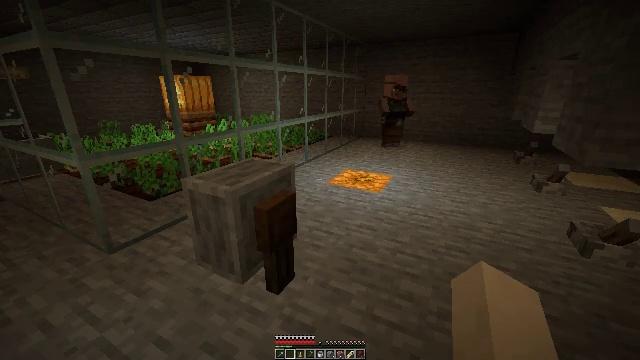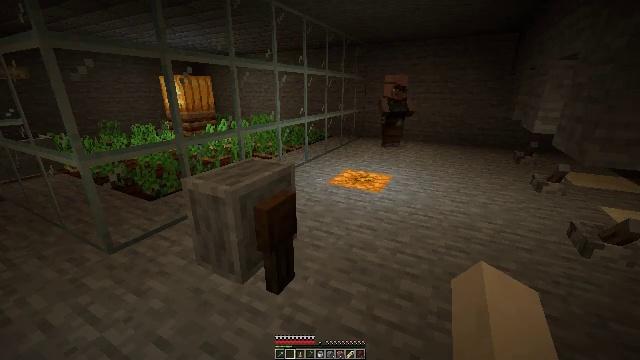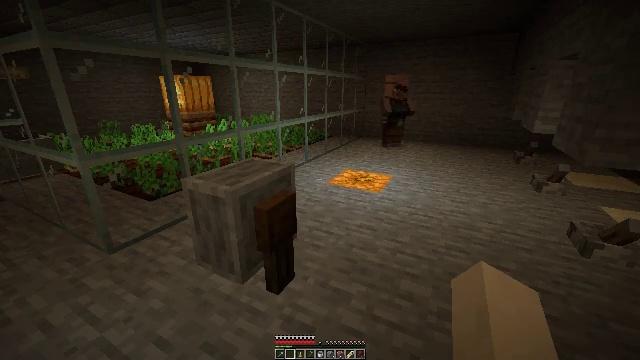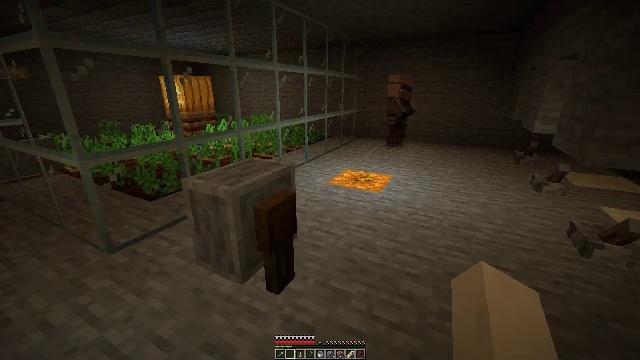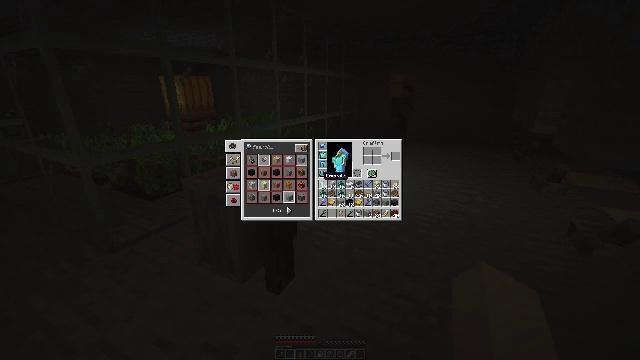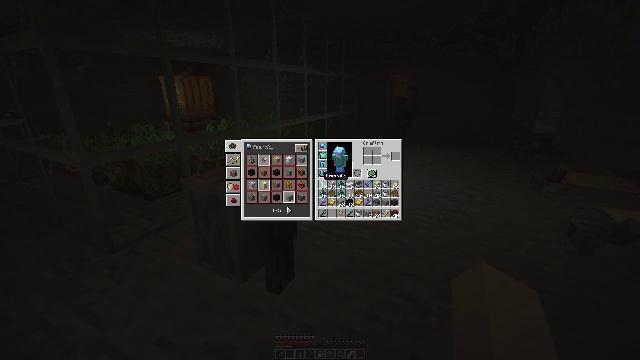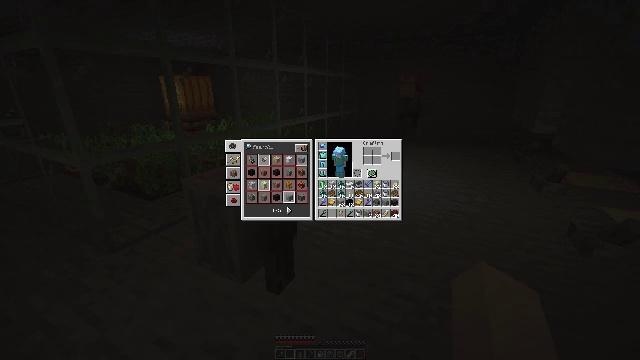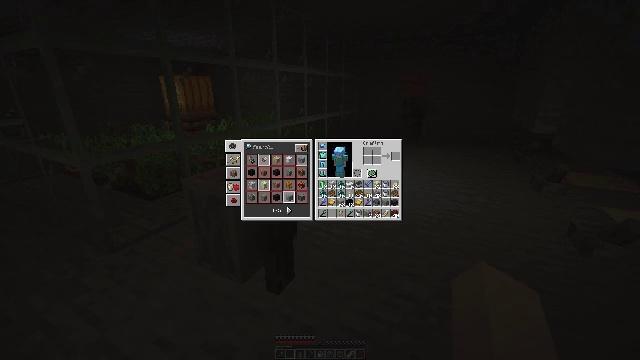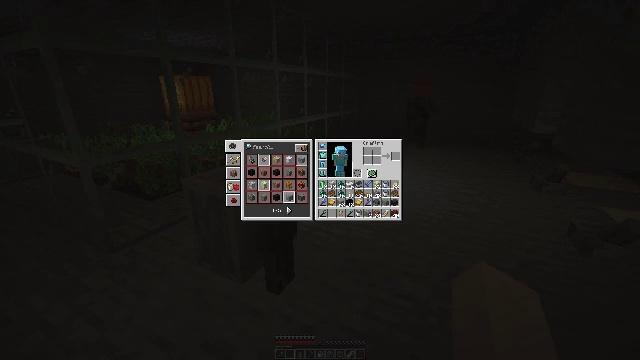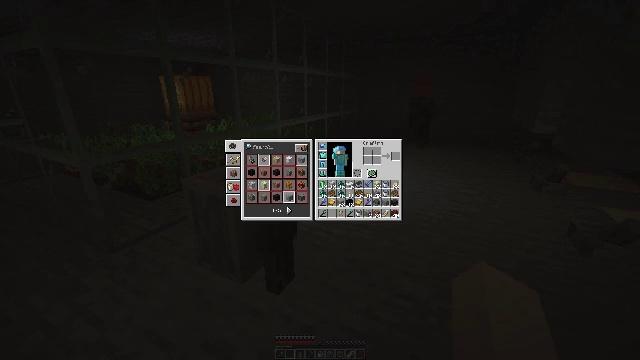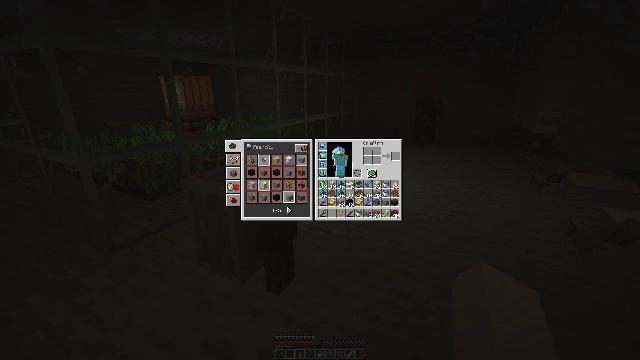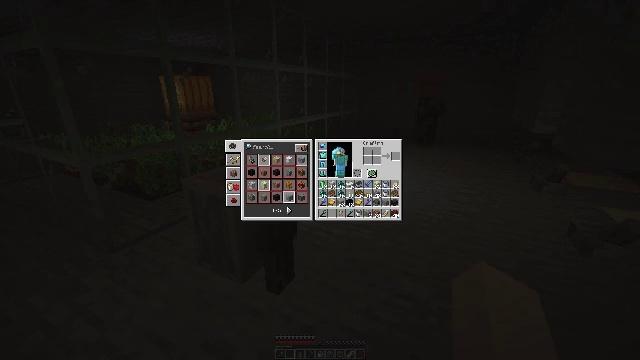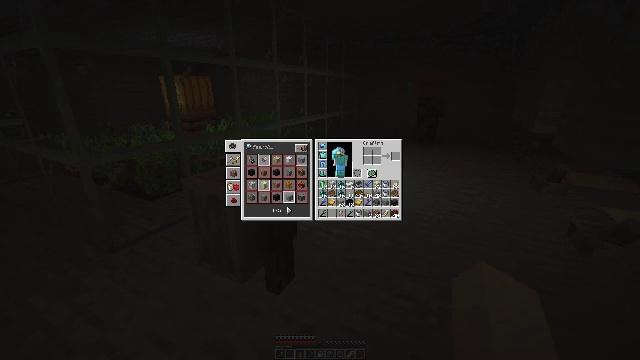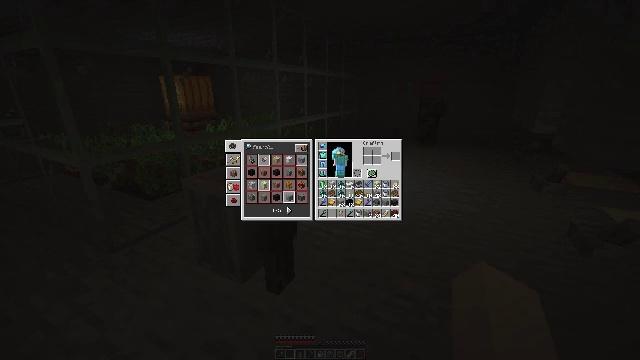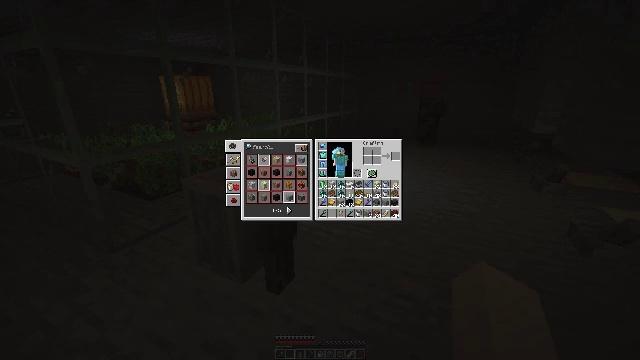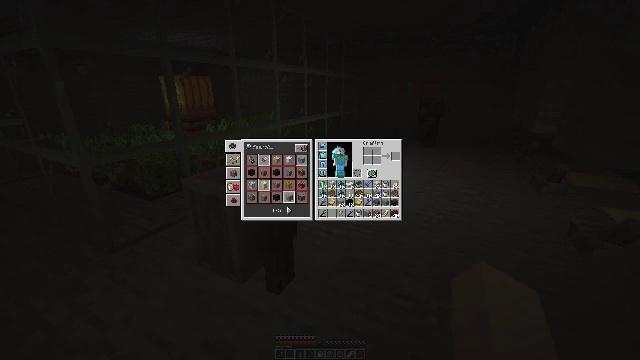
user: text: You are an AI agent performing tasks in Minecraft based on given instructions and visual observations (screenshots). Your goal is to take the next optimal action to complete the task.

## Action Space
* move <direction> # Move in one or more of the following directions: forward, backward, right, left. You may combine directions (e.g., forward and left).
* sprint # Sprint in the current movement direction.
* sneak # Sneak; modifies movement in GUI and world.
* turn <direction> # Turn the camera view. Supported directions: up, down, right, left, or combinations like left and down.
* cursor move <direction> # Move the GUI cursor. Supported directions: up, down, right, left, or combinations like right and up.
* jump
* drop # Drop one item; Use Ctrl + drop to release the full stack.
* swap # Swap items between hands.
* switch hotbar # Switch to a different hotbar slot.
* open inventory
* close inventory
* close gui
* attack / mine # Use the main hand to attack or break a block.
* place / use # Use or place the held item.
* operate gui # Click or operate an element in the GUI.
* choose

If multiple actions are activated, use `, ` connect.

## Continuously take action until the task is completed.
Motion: motion action
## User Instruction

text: Mine the grindstone block.
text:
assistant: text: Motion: no_op
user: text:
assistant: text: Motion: no_op
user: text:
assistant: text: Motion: no_op
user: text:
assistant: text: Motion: open inventory
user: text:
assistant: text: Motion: open inventory
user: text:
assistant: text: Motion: turn right
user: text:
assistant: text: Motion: turn right and up
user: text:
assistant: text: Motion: turn right and up
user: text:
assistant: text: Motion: turn right and up
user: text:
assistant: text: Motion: turn up
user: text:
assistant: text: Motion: no_op
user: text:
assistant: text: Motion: no_op
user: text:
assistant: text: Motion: no_op
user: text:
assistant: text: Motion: no_op
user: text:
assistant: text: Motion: no_op
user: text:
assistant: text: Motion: turn left and down
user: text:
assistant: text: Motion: turn left and down
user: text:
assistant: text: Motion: no_op
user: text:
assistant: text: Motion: no_op
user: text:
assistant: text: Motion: turn down
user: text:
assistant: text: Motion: turn down
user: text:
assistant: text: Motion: turn down
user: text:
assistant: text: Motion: turn right and down
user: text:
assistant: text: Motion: turn right and down
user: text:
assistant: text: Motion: turn right and down
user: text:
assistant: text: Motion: turn right and down
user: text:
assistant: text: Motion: no_op
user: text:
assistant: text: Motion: no_op
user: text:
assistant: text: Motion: no_op
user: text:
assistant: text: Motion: turn left